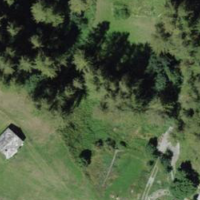
EUNIS habitat code: 43
Species observed at this site:
Zygaena osterodensis
Tanacetum vulgare
Rosa pendulina